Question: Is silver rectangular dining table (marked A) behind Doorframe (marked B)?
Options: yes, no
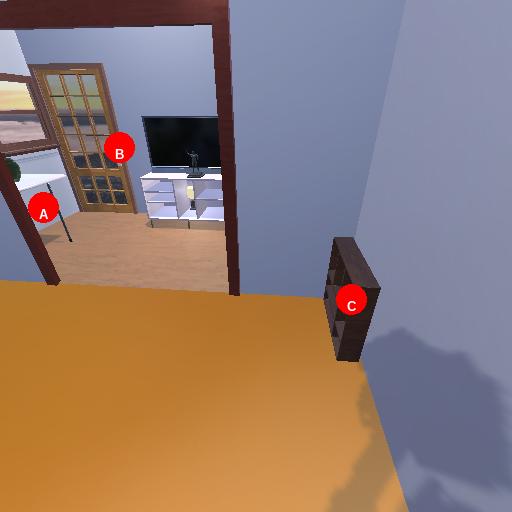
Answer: yes